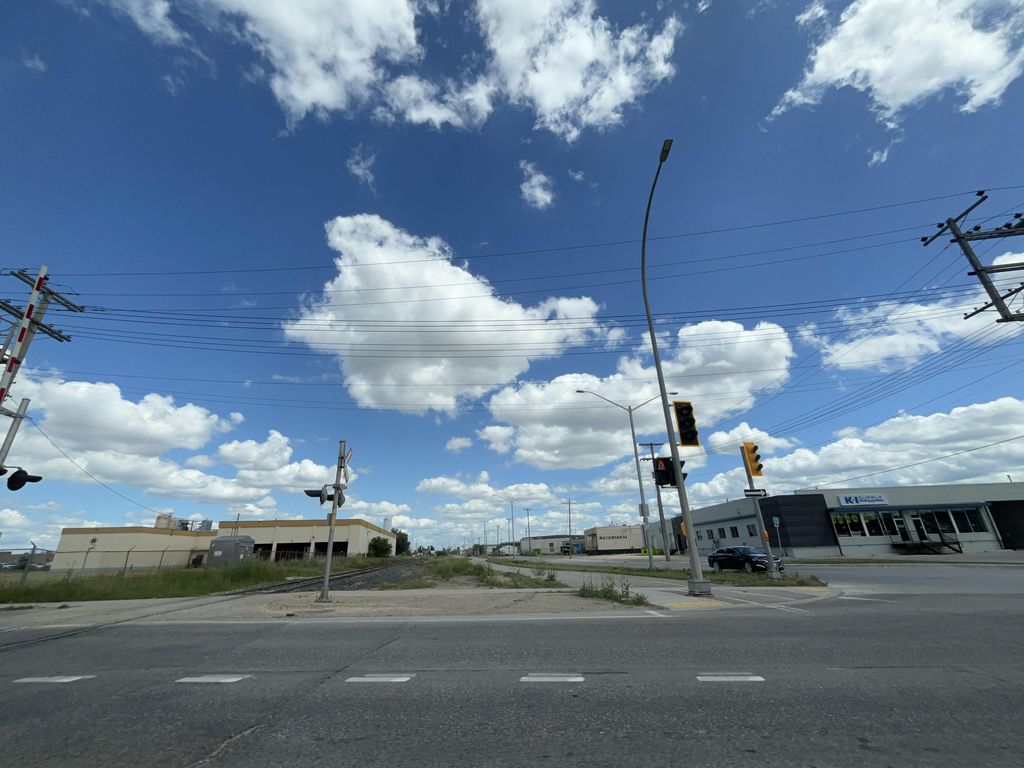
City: winnipeg